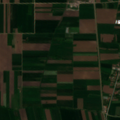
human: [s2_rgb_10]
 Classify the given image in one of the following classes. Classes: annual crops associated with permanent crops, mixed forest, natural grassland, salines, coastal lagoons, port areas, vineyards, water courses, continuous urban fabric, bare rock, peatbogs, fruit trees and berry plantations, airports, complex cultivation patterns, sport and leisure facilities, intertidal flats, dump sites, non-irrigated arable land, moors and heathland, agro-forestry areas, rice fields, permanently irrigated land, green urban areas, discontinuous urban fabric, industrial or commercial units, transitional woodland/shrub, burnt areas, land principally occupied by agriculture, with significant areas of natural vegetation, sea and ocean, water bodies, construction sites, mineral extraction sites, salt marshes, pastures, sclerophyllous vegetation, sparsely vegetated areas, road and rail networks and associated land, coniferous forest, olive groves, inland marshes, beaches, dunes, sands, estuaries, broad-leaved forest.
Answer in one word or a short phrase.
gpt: non-irrigated arable land, complex cultivation patterns